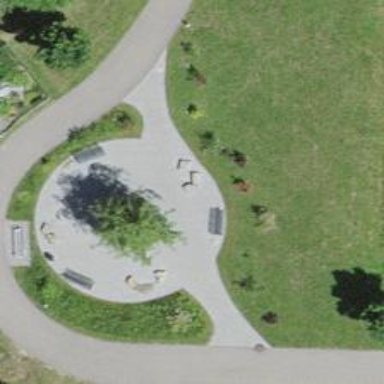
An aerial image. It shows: Bench for seating.